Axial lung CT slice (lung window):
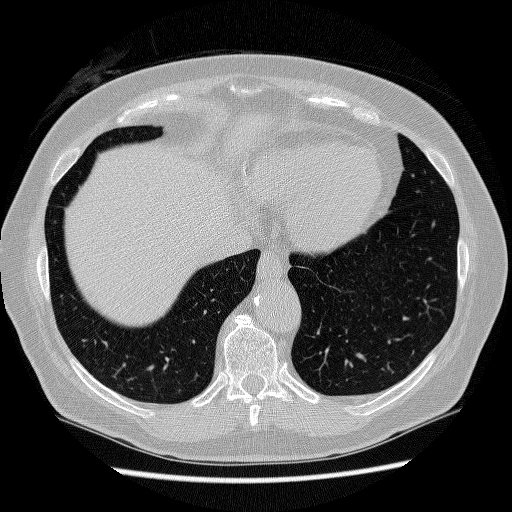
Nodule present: no